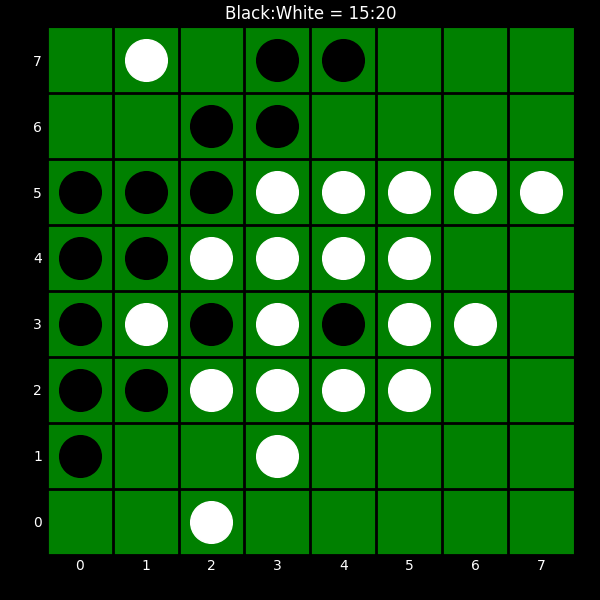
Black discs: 15
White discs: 20